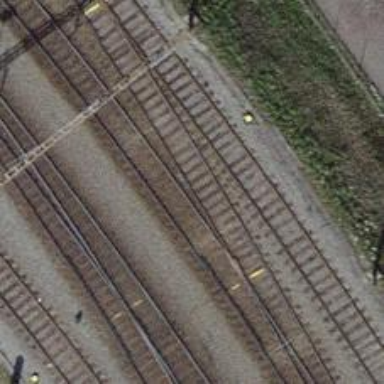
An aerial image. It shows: Railway yard with single rail track. The electrified track has contact line for power supply.